Question: The 'cvLine()' function can draw a straight line given two points P1(x1,y1) and P2(x2,y2). What I'm stuck at is getting the points on this line instead of drawing it straight away.
Suppose I draw a line (in green) AB and another line AC. If I follow all the pixels on line AB there will be a point where I encounter black pixels (the border of the circle that encloses A) before I reach B.
Again when traveling along the pixels on line AC black pixels will be encountered twice.

Basically I'm trying to get the points on the (green) lines, but 'cvLine()' doesn't seem to return any point sequence structure. Is there any way to get these points using OpenCV?
A rather dumb approach would be to draw the line using 'cvLine()' on a separate image, then find contours on it, then traverse that contour's 'CvSeq*' (the line drawn) for the points. Both the scratch image and the original image being of same size we'd be getting the points' positions. Like I said, kinda dumb. Any enlightened approach would be great!
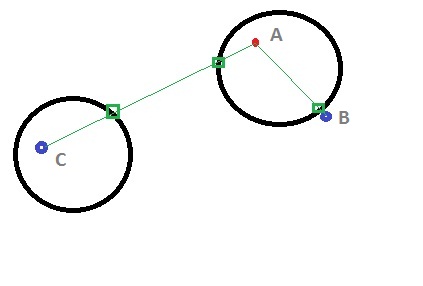
Answer: I think a <URL> does what you want.